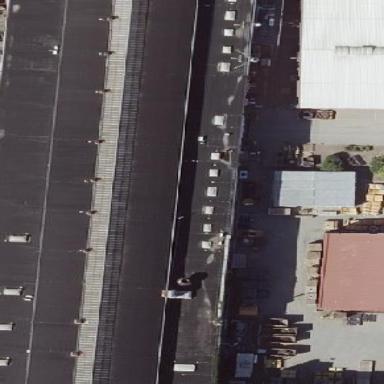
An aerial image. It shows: Industrial building with skillion roof shape.